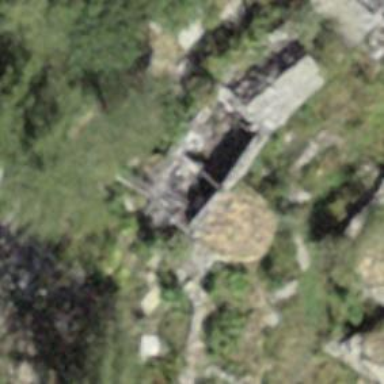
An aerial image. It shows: Ruins of building.